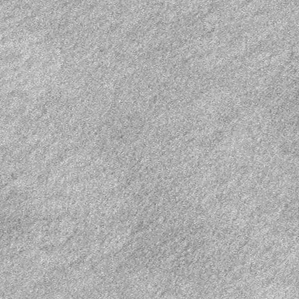
Label: frost